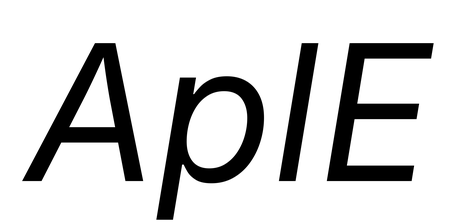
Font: Inter-Italic_Italic